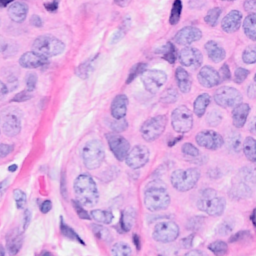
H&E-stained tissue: Breast